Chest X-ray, AP view. Patient: 31 years old, sex F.
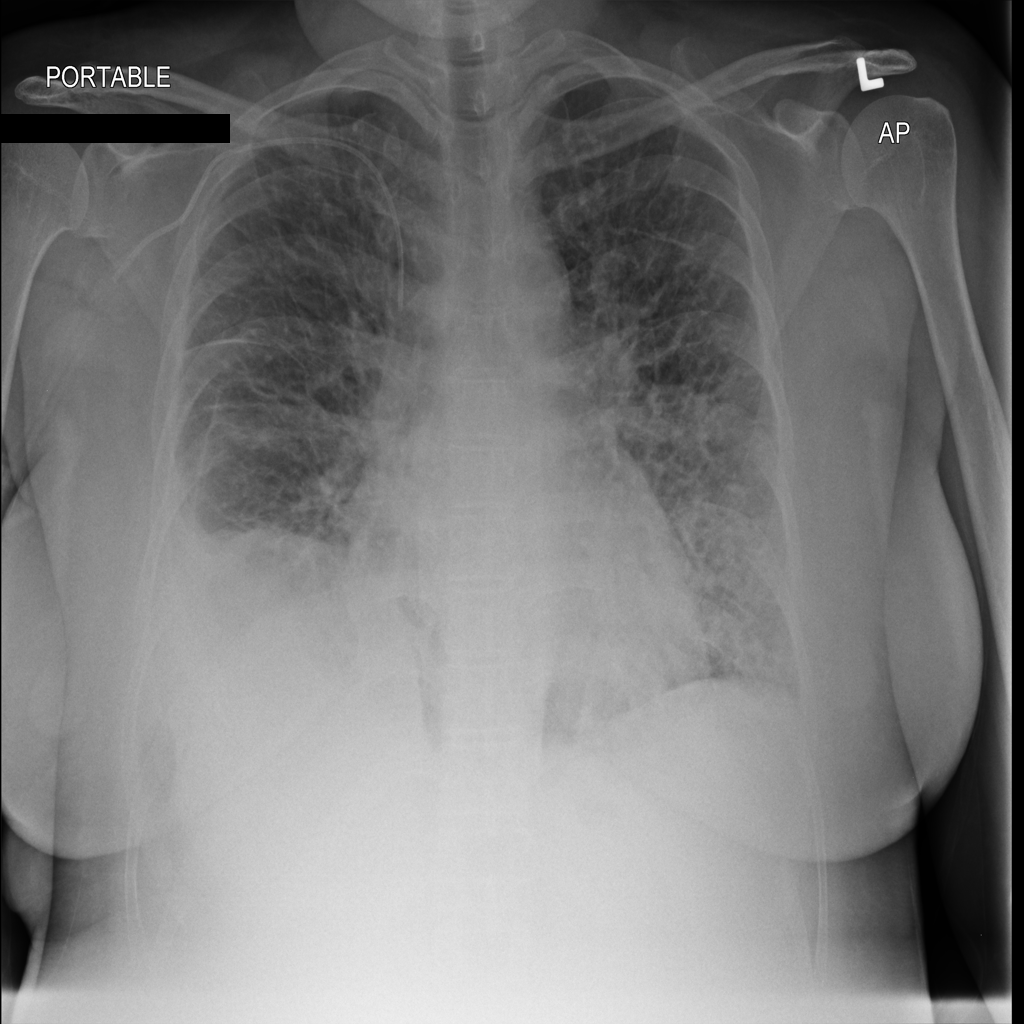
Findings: Effusion